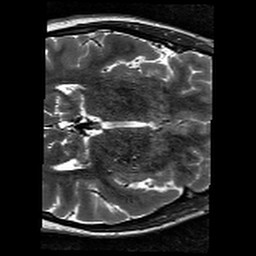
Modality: T2w
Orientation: axial